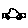
Label: car